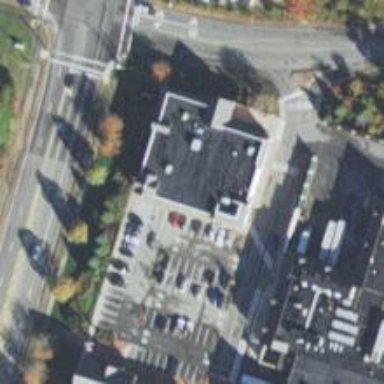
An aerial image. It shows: Building that is pharmacy providing healthcare services.